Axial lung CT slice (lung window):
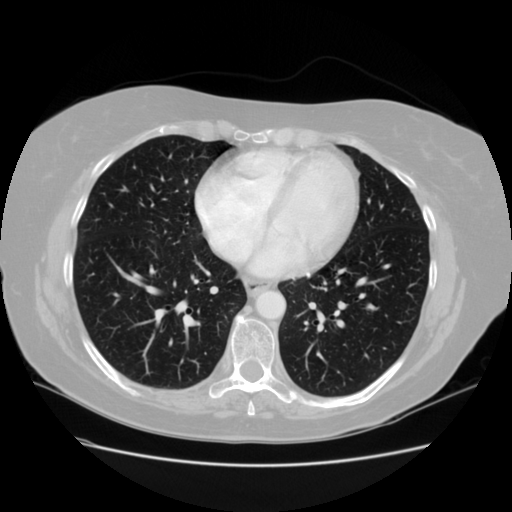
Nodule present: no